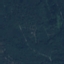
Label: Forest